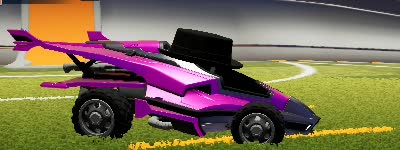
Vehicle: aftershock